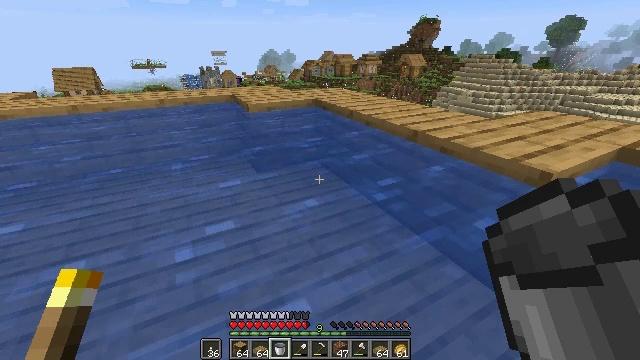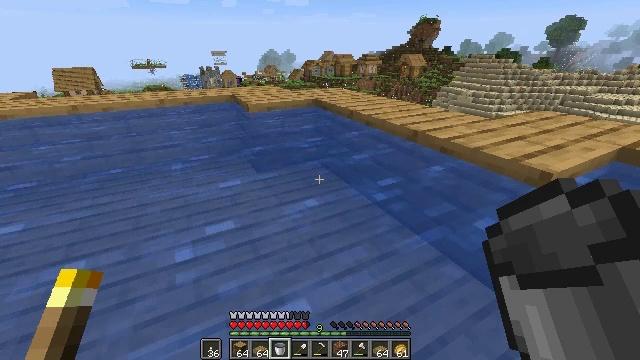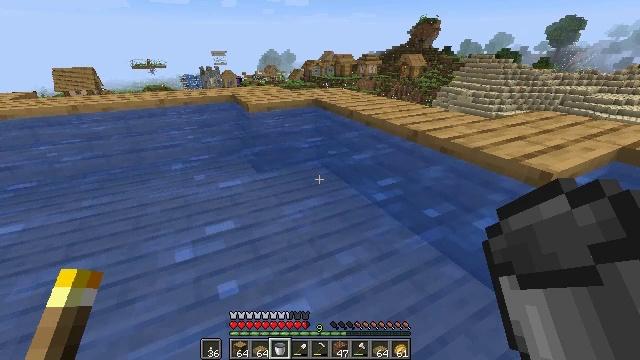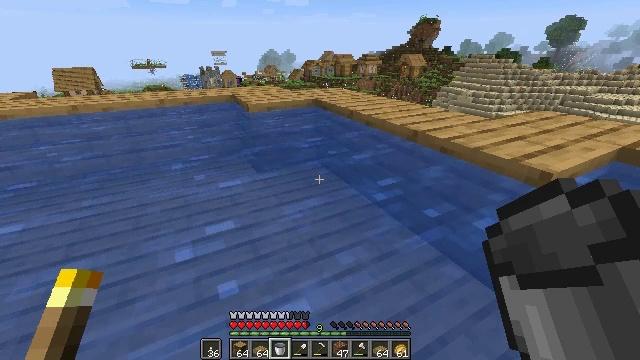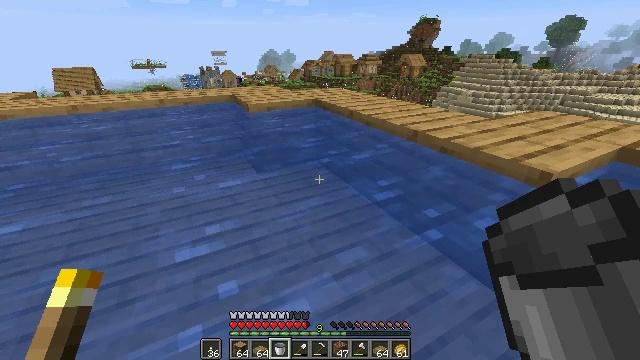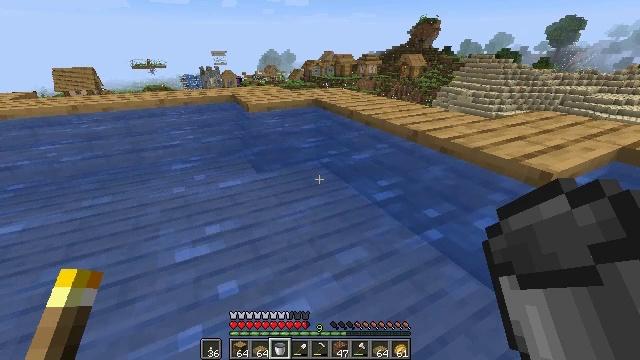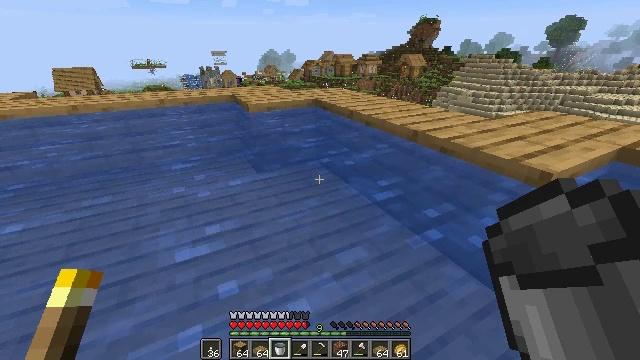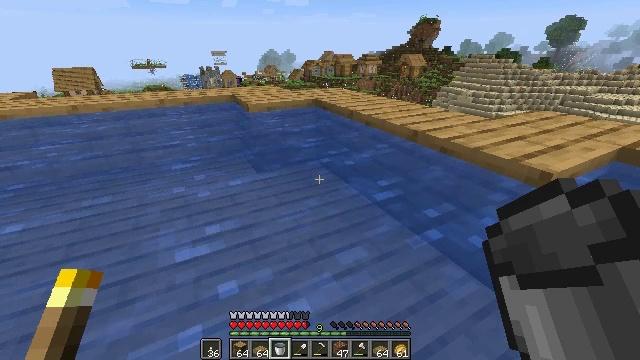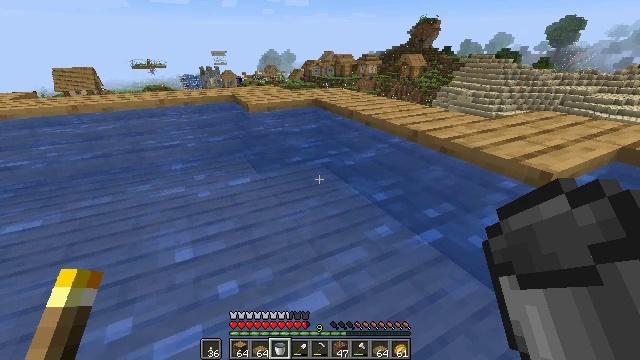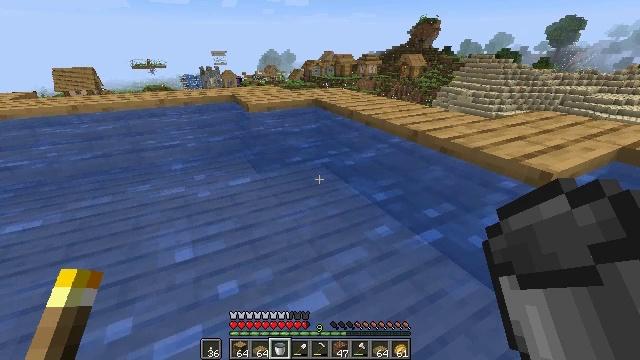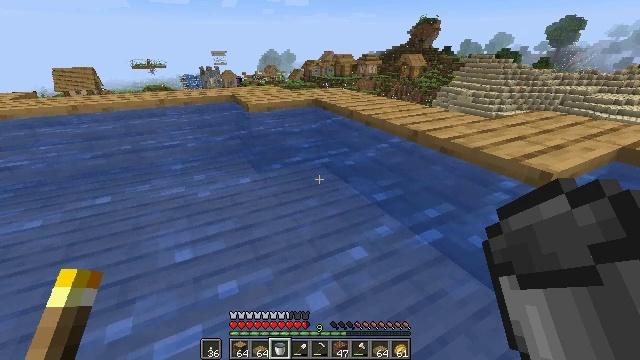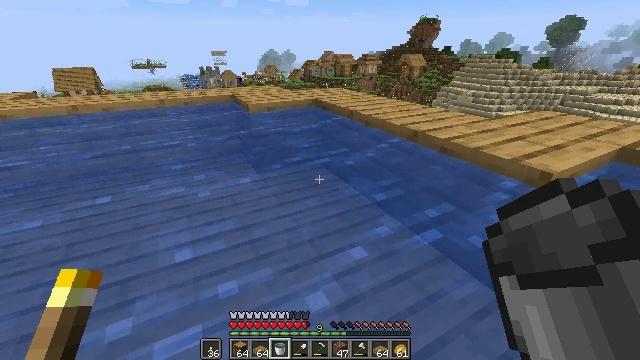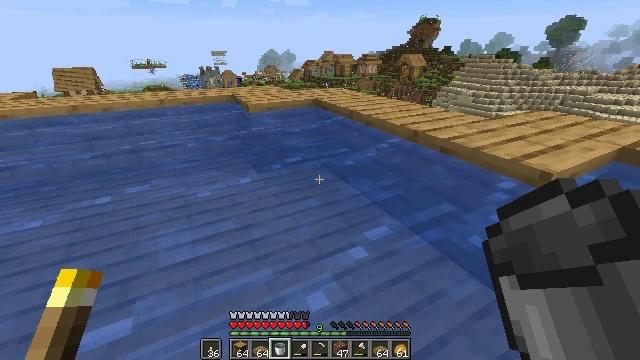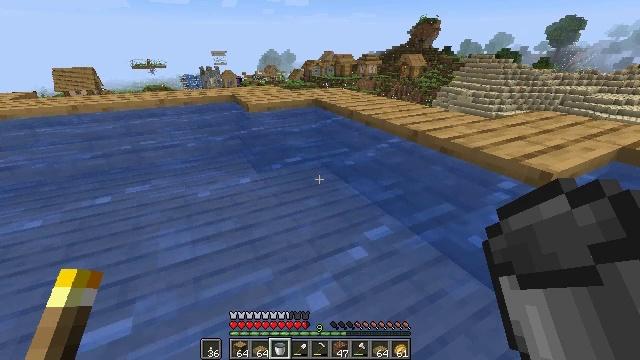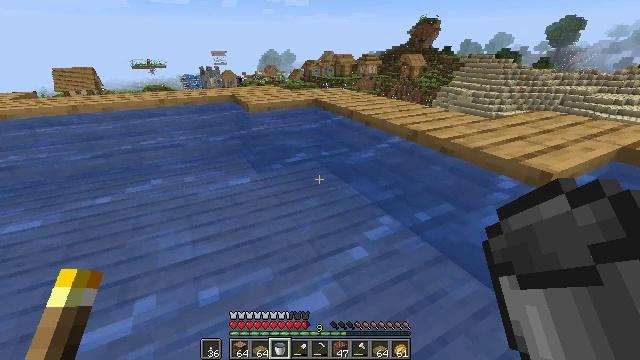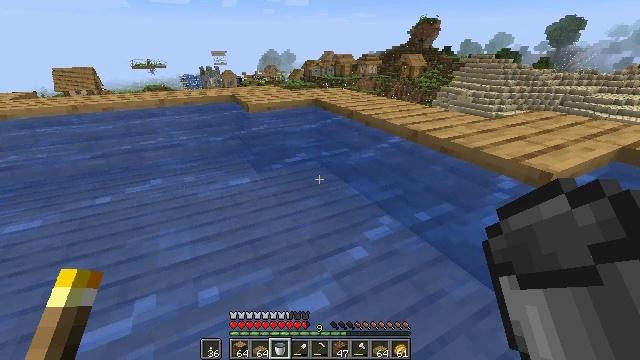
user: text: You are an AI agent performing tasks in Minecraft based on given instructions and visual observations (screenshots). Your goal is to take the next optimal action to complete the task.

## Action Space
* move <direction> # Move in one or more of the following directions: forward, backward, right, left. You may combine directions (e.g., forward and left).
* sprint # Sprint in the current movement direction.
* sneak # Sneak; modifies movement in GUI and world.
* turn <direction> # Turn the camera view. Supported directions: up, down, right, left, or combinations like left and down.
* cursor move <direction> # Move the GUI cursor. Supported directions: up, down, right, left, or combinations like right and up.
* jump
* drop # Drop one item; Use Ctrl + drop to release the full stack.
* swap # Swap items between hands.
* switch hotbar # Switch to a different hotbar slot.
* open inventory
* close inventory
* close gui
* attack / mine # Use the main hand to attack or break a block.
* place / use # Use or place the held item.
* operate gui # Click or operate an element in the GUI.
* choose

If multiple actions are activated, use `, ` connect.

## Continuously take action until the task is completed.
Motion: motion action
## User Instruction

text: Break the oak slab to get it back.
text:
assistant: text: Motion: no_op
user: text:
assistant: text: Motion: no_op
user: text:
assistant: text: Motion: no_op
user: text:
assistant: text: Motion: no_op
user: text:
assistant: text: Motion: no_op
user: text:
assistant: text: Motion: no_op
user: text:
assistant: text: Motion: no_op
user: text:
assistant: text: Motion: no_op
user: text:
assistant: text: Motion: no_op
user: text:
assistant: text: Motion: no_op
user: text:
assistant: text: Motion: no_op
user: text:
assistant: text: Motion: no_op
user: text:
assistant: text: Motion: no_op
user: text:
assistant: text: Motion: no_op
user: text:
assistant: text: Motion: no_op
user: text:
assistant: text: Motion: no_op
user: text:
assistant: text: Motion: no_op
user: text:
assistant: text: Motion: no_op
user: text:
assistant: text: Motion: no_op
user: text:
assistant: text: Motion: no_op
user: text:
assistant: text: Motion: no_op
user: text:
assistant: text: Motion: no_op
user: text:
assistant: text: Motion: no_op
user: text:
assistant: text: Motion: no_op
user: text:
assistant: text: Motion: no_op
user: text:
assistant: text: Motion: no_op
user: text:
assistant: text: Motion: no_op
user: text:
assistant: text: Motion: no_op
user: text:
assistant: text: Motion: no_op
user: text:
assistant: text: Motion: no_op